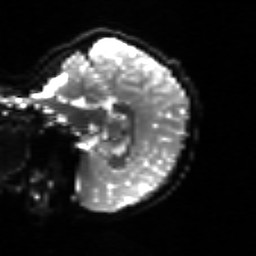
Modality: sbref
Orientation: sagittal
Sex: female
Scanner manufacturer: siemens
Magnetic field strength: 3 T
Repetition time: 5 s
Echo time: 0.071 s